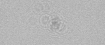
Label: camera_spot